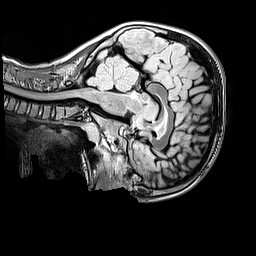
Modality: FLAIR
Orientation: sagittal
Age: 10
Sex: male
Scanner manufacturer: siemens
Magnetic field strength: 3 T
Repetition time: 5 s
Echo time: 0.388 s